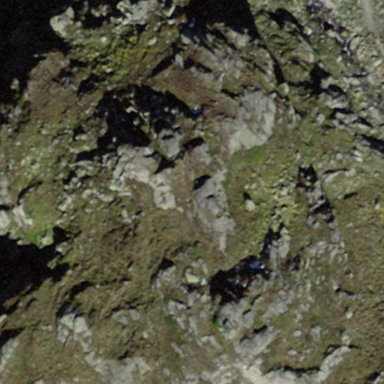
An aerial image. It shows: Landscape dominated by bare rock.